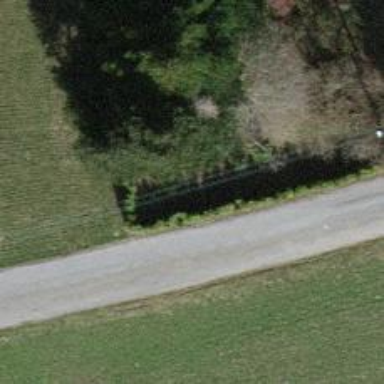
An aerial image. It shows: Minor power line.